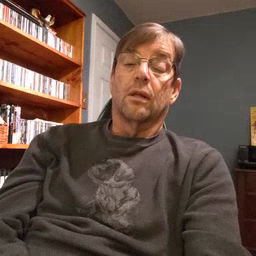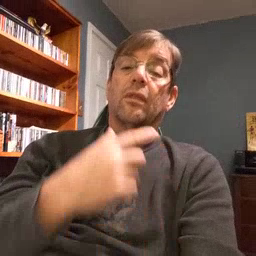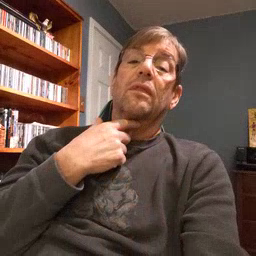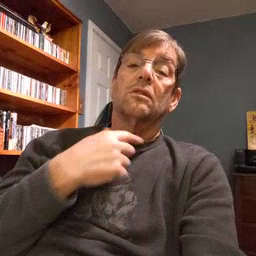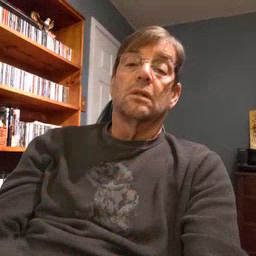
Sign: thirsty